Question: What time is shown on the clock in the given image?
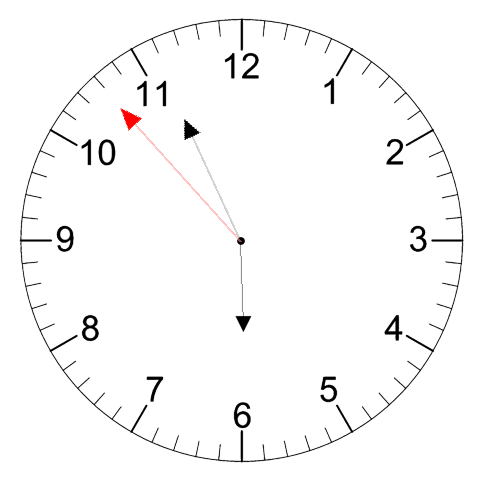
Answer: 05:55:53